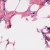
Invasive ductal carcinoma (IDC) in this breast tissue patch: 0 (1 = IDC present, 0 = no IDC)